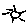
Label: sun